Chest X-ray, PA view. Patient: 52 years old, sex M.
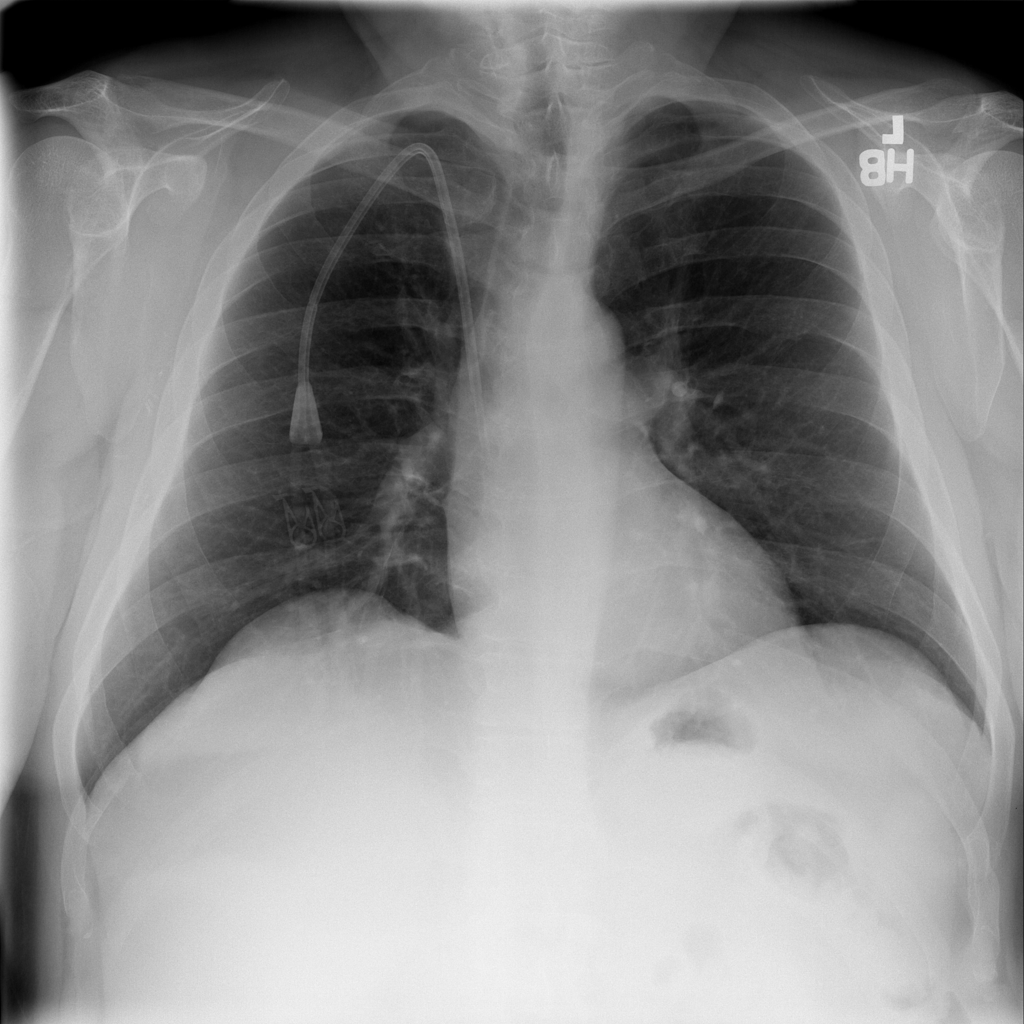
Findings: No Finding